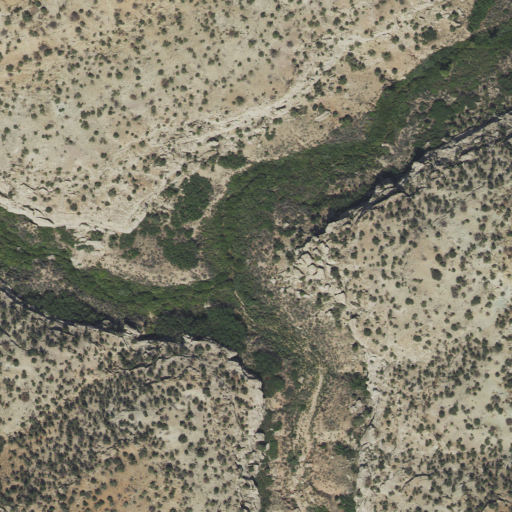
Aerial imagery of valley in Utah named Bullhorn Wash containing shrub, evergreen forest, and woody wetlands